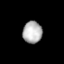
Tissue: lung
Cell type: Fibroblasts
Senescence score: 0.5429
Nuclear area (px): 416
Mean DAPI intensity: 178.575